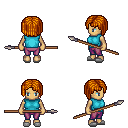
a pixel art fantasy rpg character, female body template, human, tanned skin, teal sleeveless shirt, magenta pants, dark blonde pageboy hairstyle, white slippers, spear, four views (front, back, left, right), 2x2 character sprite sheet, small pixel art, hard edges, no anti-aliasing